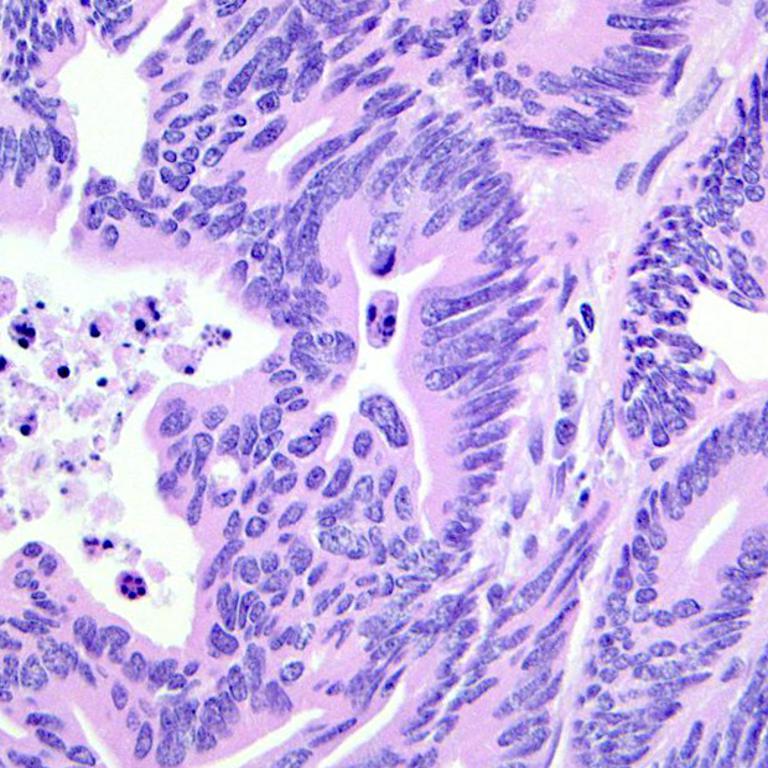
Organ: colon
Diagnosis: adenocarcinomas